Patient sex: F
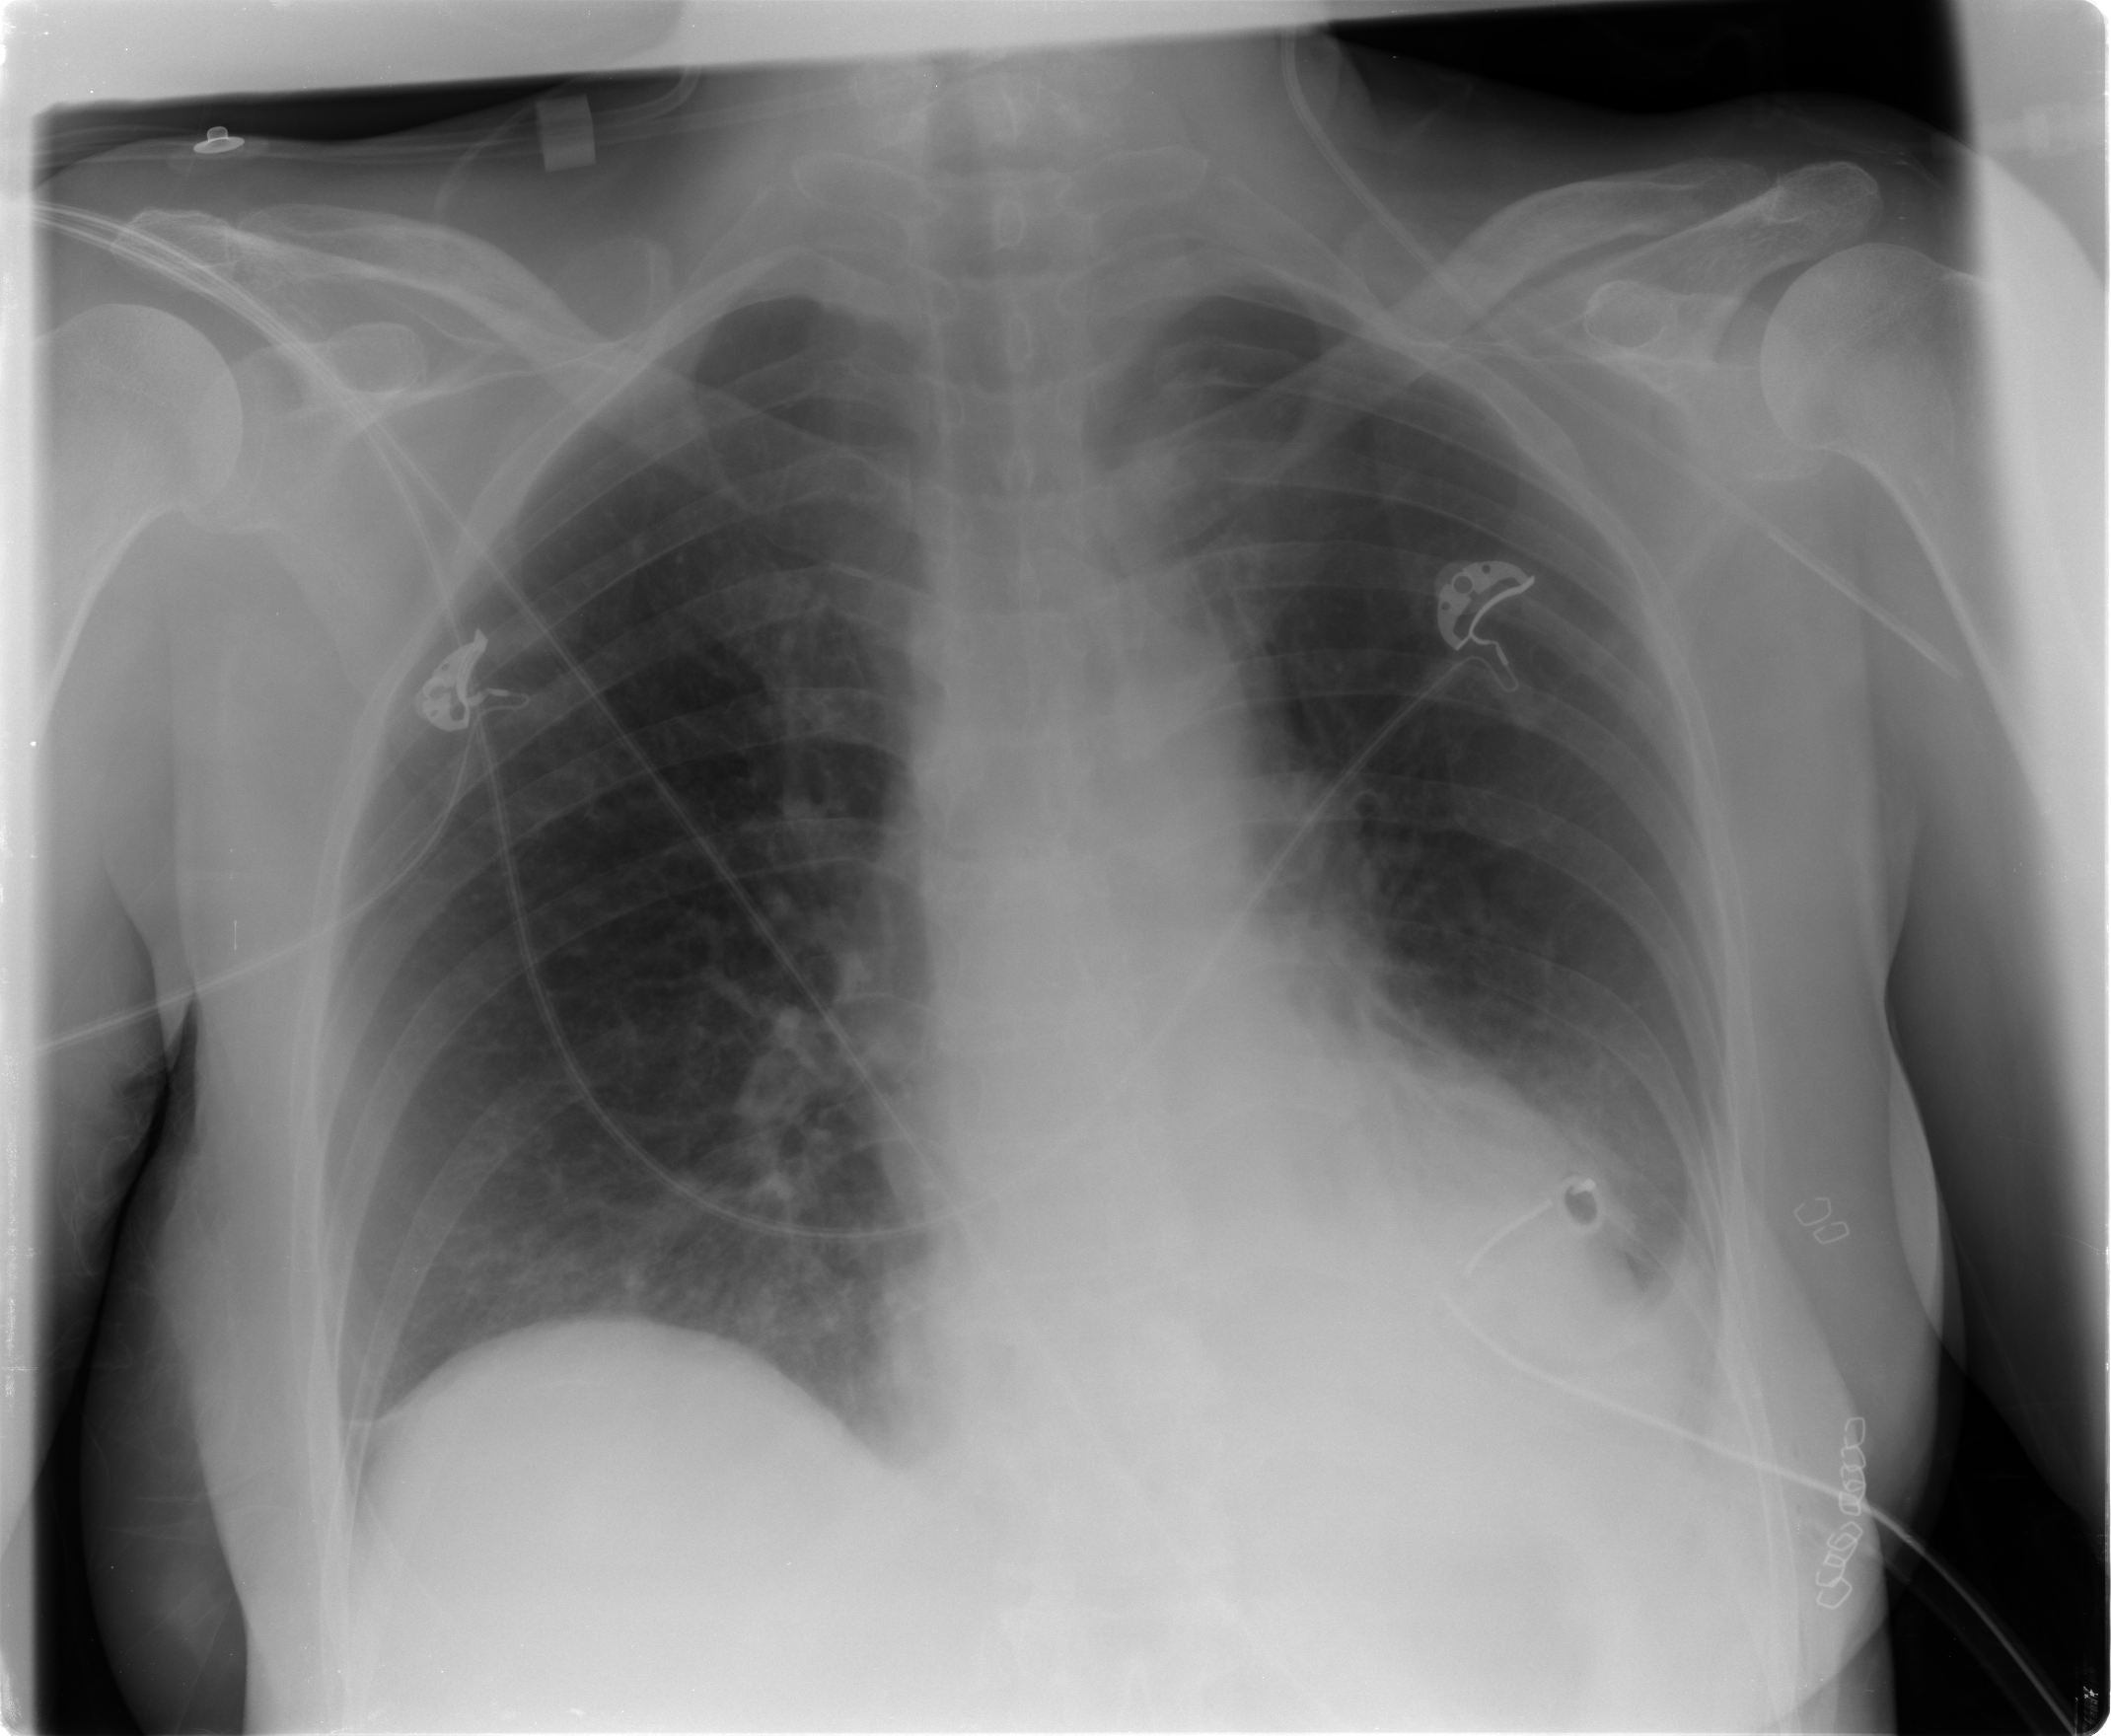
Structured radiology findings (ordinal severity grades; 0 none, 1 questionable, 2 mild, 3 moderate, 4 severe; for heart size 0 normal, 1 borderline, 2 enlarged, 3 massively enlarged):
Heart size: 1
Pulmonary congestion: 0
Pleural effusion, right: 0
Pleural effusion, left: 2
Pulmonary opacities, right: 0
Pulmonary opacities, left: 0
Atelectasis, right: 2
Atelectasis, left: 2